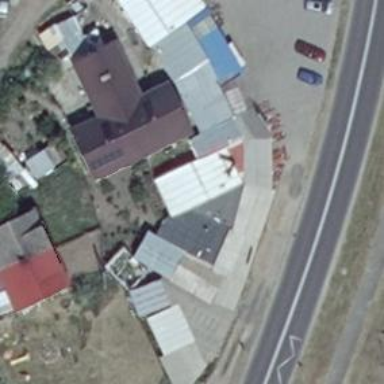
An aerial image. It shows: Garden center shop.